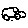
Label: car